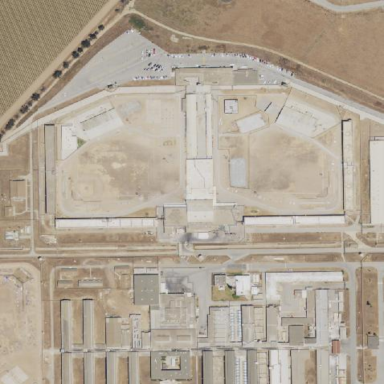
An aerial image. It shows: Prison with surrounding fence.